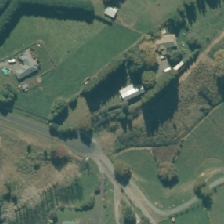
Land cover: urban_build_up